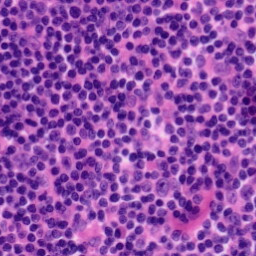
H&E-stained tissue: Tonsil